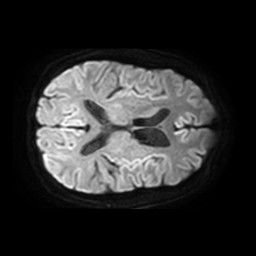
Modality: TRACE
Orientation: axial
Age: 50
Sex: male
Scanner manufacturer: philips
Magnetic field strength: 3 T
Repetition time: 4.146 s
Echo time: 0.06134 s